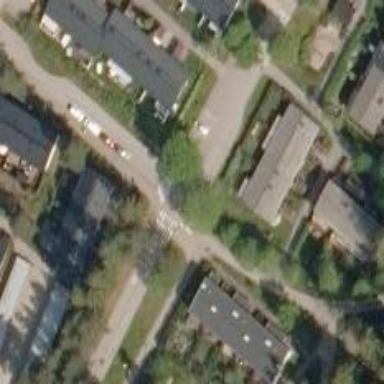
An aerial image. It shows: Living street.